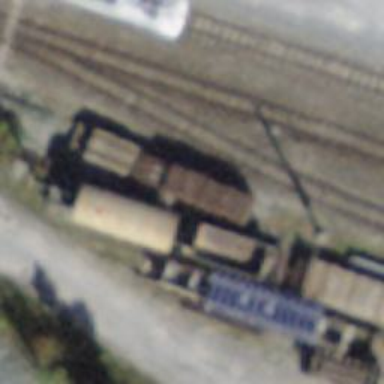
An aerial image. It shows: Narrow-gauge railway siding with electrified contact line.